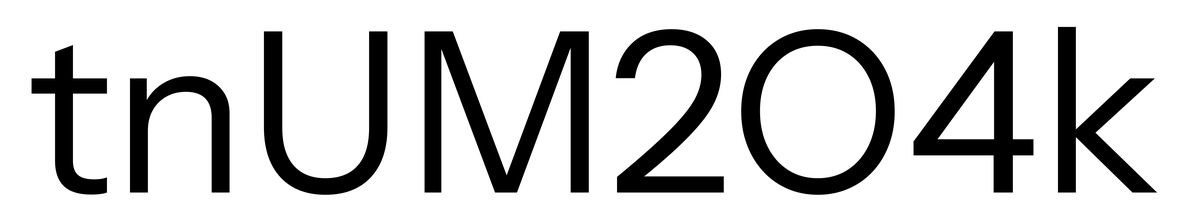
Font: InstrumentSans_Regular